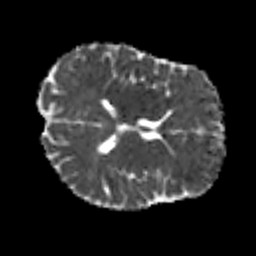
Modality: MD
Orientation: axial
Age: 30
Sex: male
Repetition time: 8.4 s
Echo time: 0.09 s